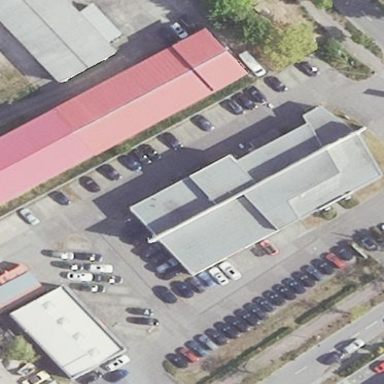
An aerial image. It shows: Building used as car repair shop.